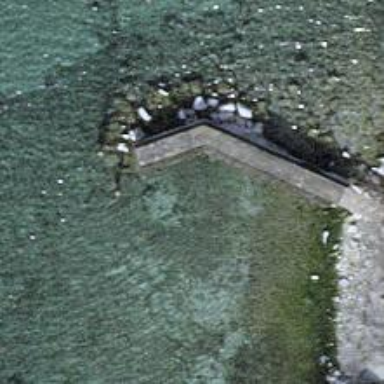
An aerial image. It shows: Breakwater structure.